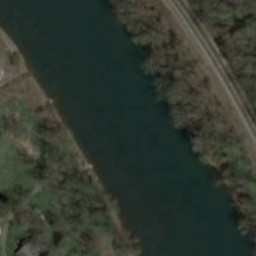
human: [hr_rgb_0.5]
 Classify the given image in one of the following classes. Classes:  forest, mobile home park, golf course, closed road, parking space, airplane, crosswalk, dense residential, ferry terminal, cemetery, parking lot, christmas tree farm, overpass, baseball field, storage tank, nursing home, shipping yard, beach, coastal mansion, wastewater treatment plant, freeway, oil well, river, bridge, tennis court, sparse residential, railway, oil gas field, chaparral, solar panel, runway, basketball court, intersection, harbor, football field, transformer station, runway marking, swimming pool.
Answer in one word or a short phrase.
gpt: river